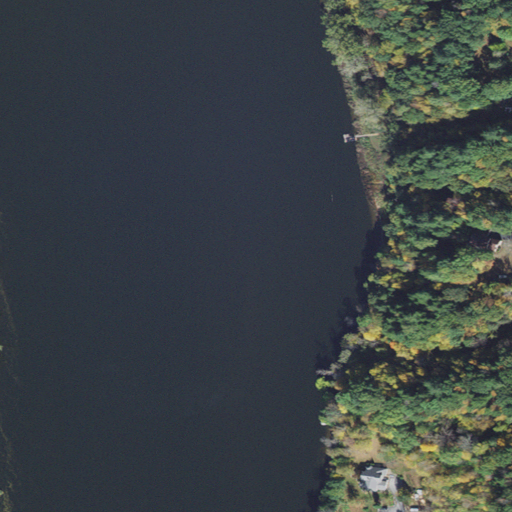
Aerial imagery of island in New Hampshire named Catsbane Island containing open water, evergreen forest, grassland, open development, deciduous forest, low intensity development, and herbaceous wetlands